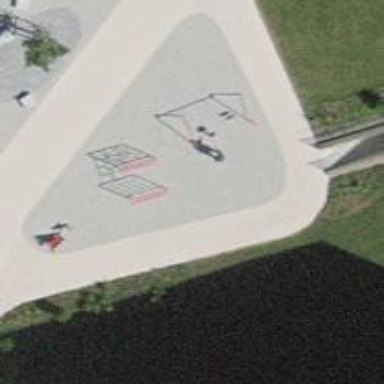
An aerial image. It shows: Playground area for leisure land.